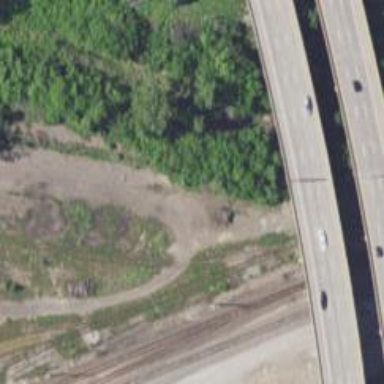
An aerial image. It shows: Abandoned railway siding.